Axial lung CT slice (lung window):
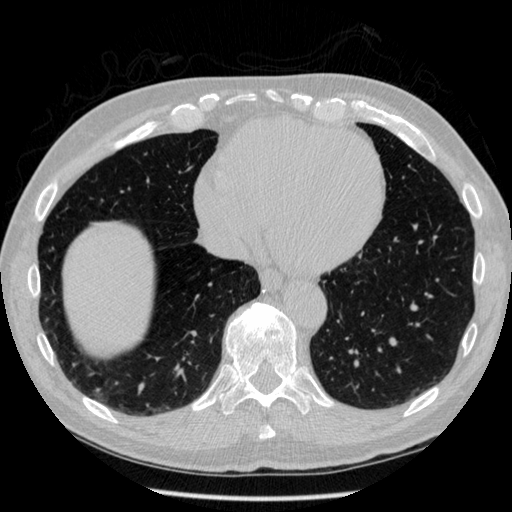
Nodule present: no